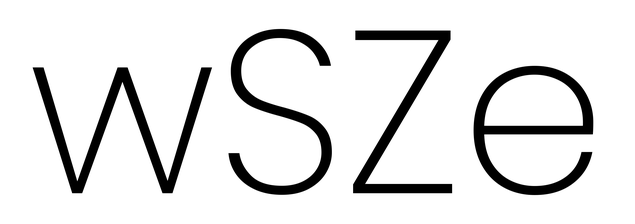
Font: Poppins-ExtraLight